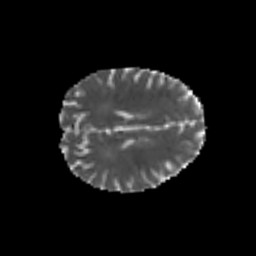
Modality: MD
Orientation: axial
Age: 25
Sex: male
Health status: healthy